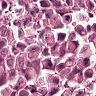
Metastatic tissue present: yes